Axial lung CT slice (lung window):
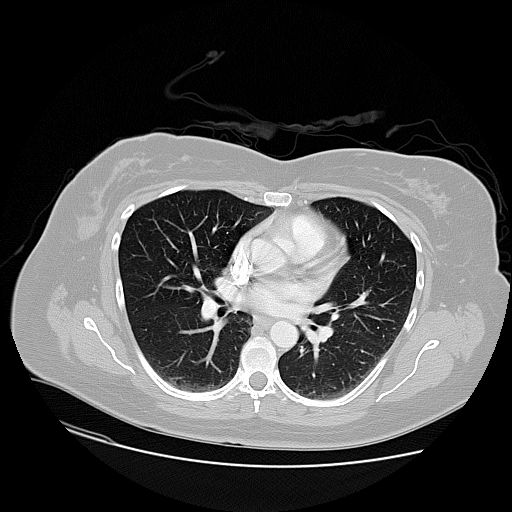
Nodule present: no